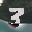
Label: 3